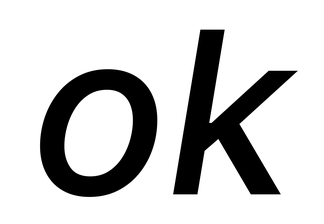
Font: Inter-Italic_Medium_Italic